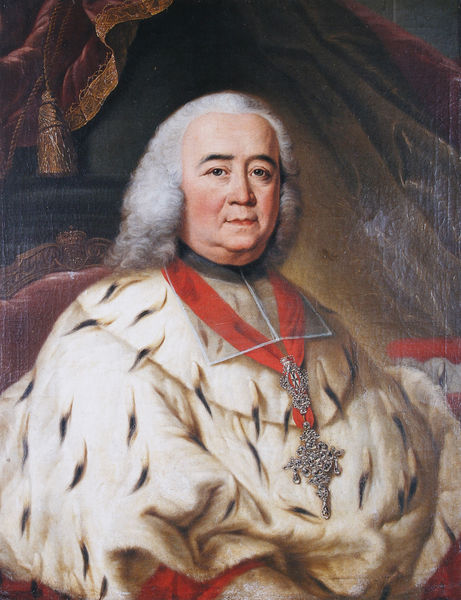
Titel: Bildnis Johann Friedrich Carl von Ostein, Kurfürst von Mainz
Künstler: Carl Heinrich Brand
Standort: Mainz
Institution: Landesmuseum
Schlagwörter: blau, gemälde, mann, umhang, weiß, grün, sitzen, braun, frankreich, frisur, grau, licht, mund, nase, orange, schmuck, schwarz, stirn, stuhl, blick, rot, tuch, alt, augen, band, barock, falten, gesicht, hermelin, kleidung, kragen, pelz, samt, silber, spitze, bildnis, hals, herr, portrait, porträt, vorhang, öl, kirche, auge, geistlicher, gold, haare, mantel, reich, sessel, sitzend, adel, augenbrauen, bruststück, diamanten, frontal, kinn, lippe, lippen, locken, potrait, puder, rosa, fell, perücke, adlig, herrschaft, wangen, sofa, lehne, italien, halsband, tüll, backen, kette, ausdruck, bischof, kaiser, könig, papst, thron, bordüre, dick, falte, polster, brauen, gris, homme, pupillen, dunkelrot, kordel, quaste, vorhangkordel, glatt, wange, augenbraue, kreuz, blanc, noir, hohe stirn, leinwand, adeliger, orden, herrscher, kardinal, nerz, brokat, fürst, rom, wappen, doppelkinn, polsterung, troddel, klerus, blanche, rouge, backe, erzbischof, mantie, baldachin, beleibt, stuhö, monarch, herrscherporträt, peinture, purpur, royal, perrücke, roi, kreut, mozart, gepudert, collier, hermine, regent, kurfürst, église, schlabberlatz, vieux, bartlos, würdenträger, pelzumhang, augen nase, diamant, zobel, hermelinumhang, kaise, ann, festkleidung, und, brustkreuz, festtagskleidung, fürstbischof, kirchlicher würdenträger, pectorale, pimp, purpue, bijoux, médaille, pourpre, important, sège, chain, pellure